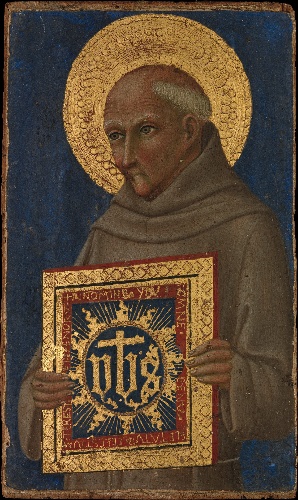
Title: Saint Bernardino
Artist: Sano di Pietro (Ansano di Pietro di Mencio)
Artist bio: Italian, Siena 1405–1481 Siena
Date: ca. 1460–70
Object type: Painting
Classification: Paintings
Medium: Tempera and gold on wood (panel: 20 mm thick with vertical grain; cut along all four sides)
Dimensions: Overall: 7 in. × 4 1/8 in. (17.8 × 10.5 cm)
Department: Robert Lehman Collection
Credit line: Robert Lehman Collection, 1975
Accession year: 1975
Repository: Metropolitan Museum of Art, New York, NY
Tags: Men|Saints